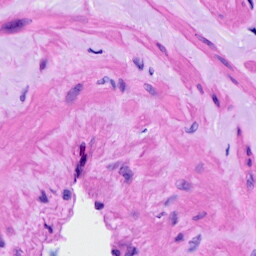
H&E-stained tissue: Ovarian